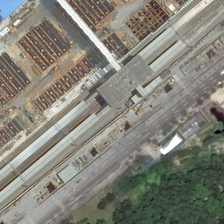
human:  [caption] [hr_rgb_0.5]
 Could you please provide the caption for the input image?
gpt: some buildings and some green trees are in two sides of a railway station .

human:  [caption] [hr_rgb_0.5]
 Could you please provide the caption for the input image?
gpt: some buildings and some green trees are in two sides of a railway station .

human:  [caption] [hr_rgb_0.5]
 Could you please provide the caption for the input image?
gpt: some buildings and some green trees are in two sides of a railway station .

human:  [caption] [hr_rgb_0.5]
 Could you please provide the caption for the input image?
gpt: some buildings and some green trees are in two sides of a railway station .

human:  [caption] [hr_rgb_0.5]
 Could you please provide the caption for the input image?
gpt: some buildings and some green trees are in two sides of a railway station .